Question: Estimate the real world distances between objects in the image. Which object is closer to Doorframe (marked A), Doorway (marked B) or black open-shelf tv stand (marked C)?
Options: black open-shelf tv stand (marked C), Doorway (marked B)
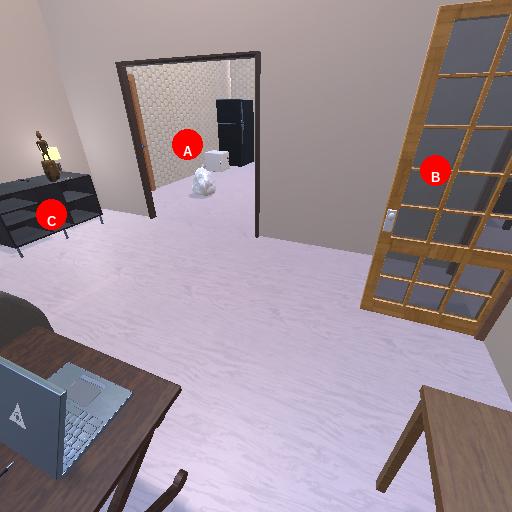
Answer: black open-shelf tv stand (marked C)